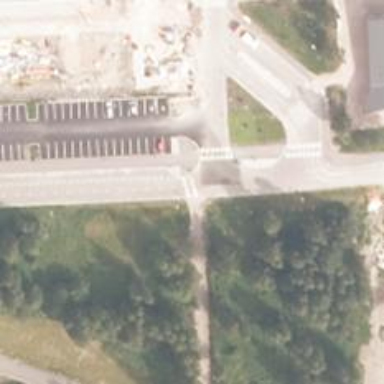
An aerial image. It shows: Uncontrolled crossing on the road.